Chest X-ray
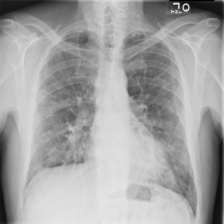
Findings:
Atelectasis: negative
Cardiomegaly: negative
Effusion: negative
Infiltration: negative
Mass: negative
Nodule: negative
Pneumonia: negative
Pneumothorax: negative
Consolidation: negative
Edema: negative
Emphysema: negative
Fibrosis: negative
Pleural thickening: negative
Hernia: negative